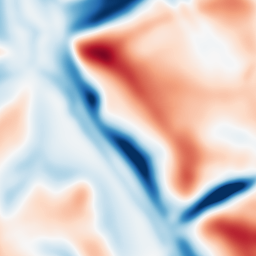
Category: multiscale
Decomposition family: dog
Decomposition parameters: sigma_low: 5
sigma_high: 20
Upsampling method: linear_exact
Upsampling parameters: scale: 2
Upsampling scale: 2